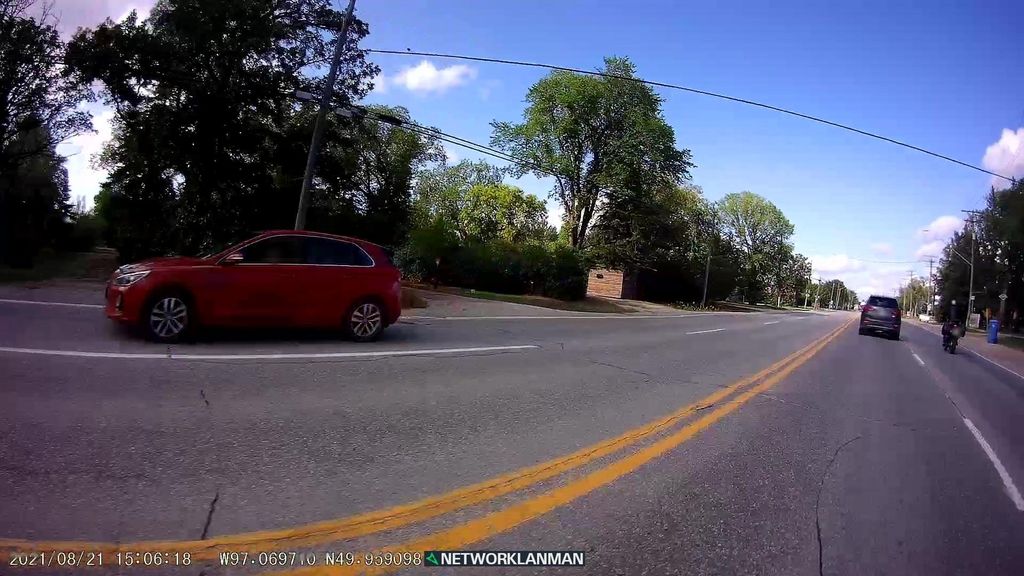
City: winnipeg